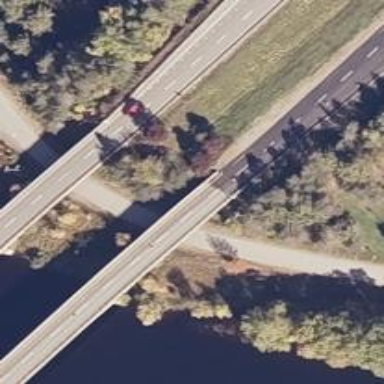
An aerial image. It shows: Asphalt bridge over motorway.